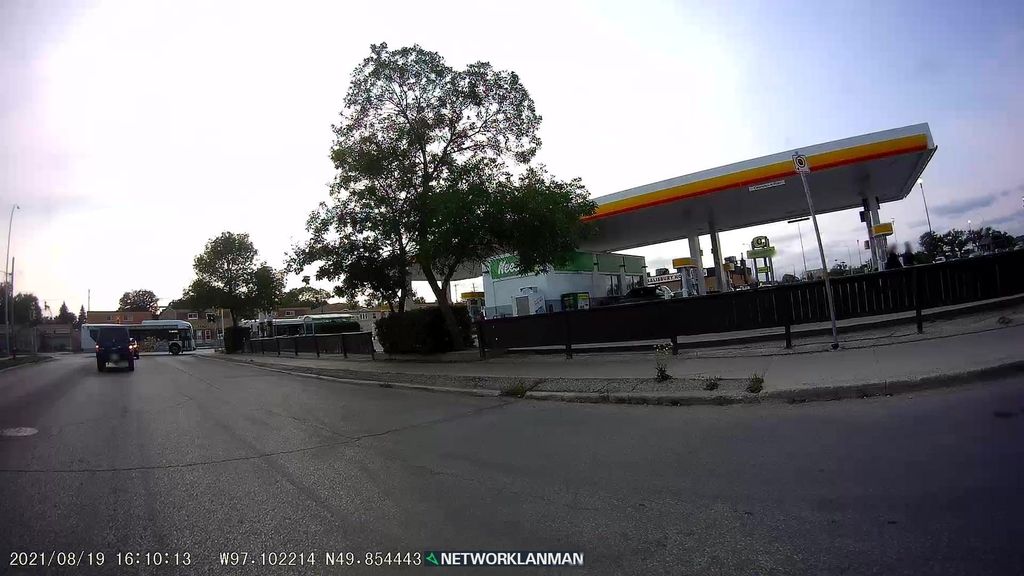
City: winnipeg